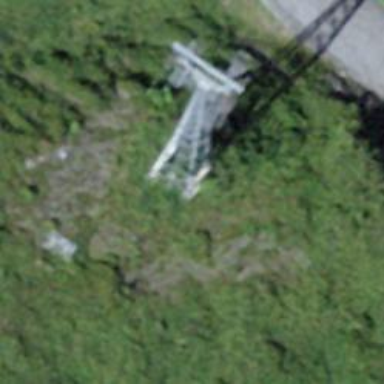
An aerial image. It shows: Pylon used for aerialway.